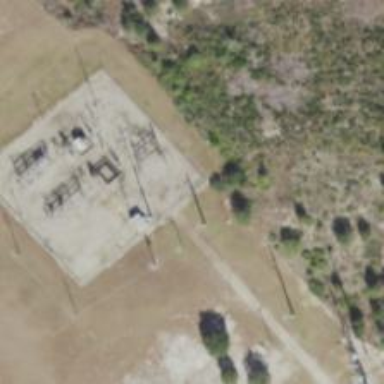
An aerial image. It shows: Industrial substation surrounded by fence.